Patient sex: M
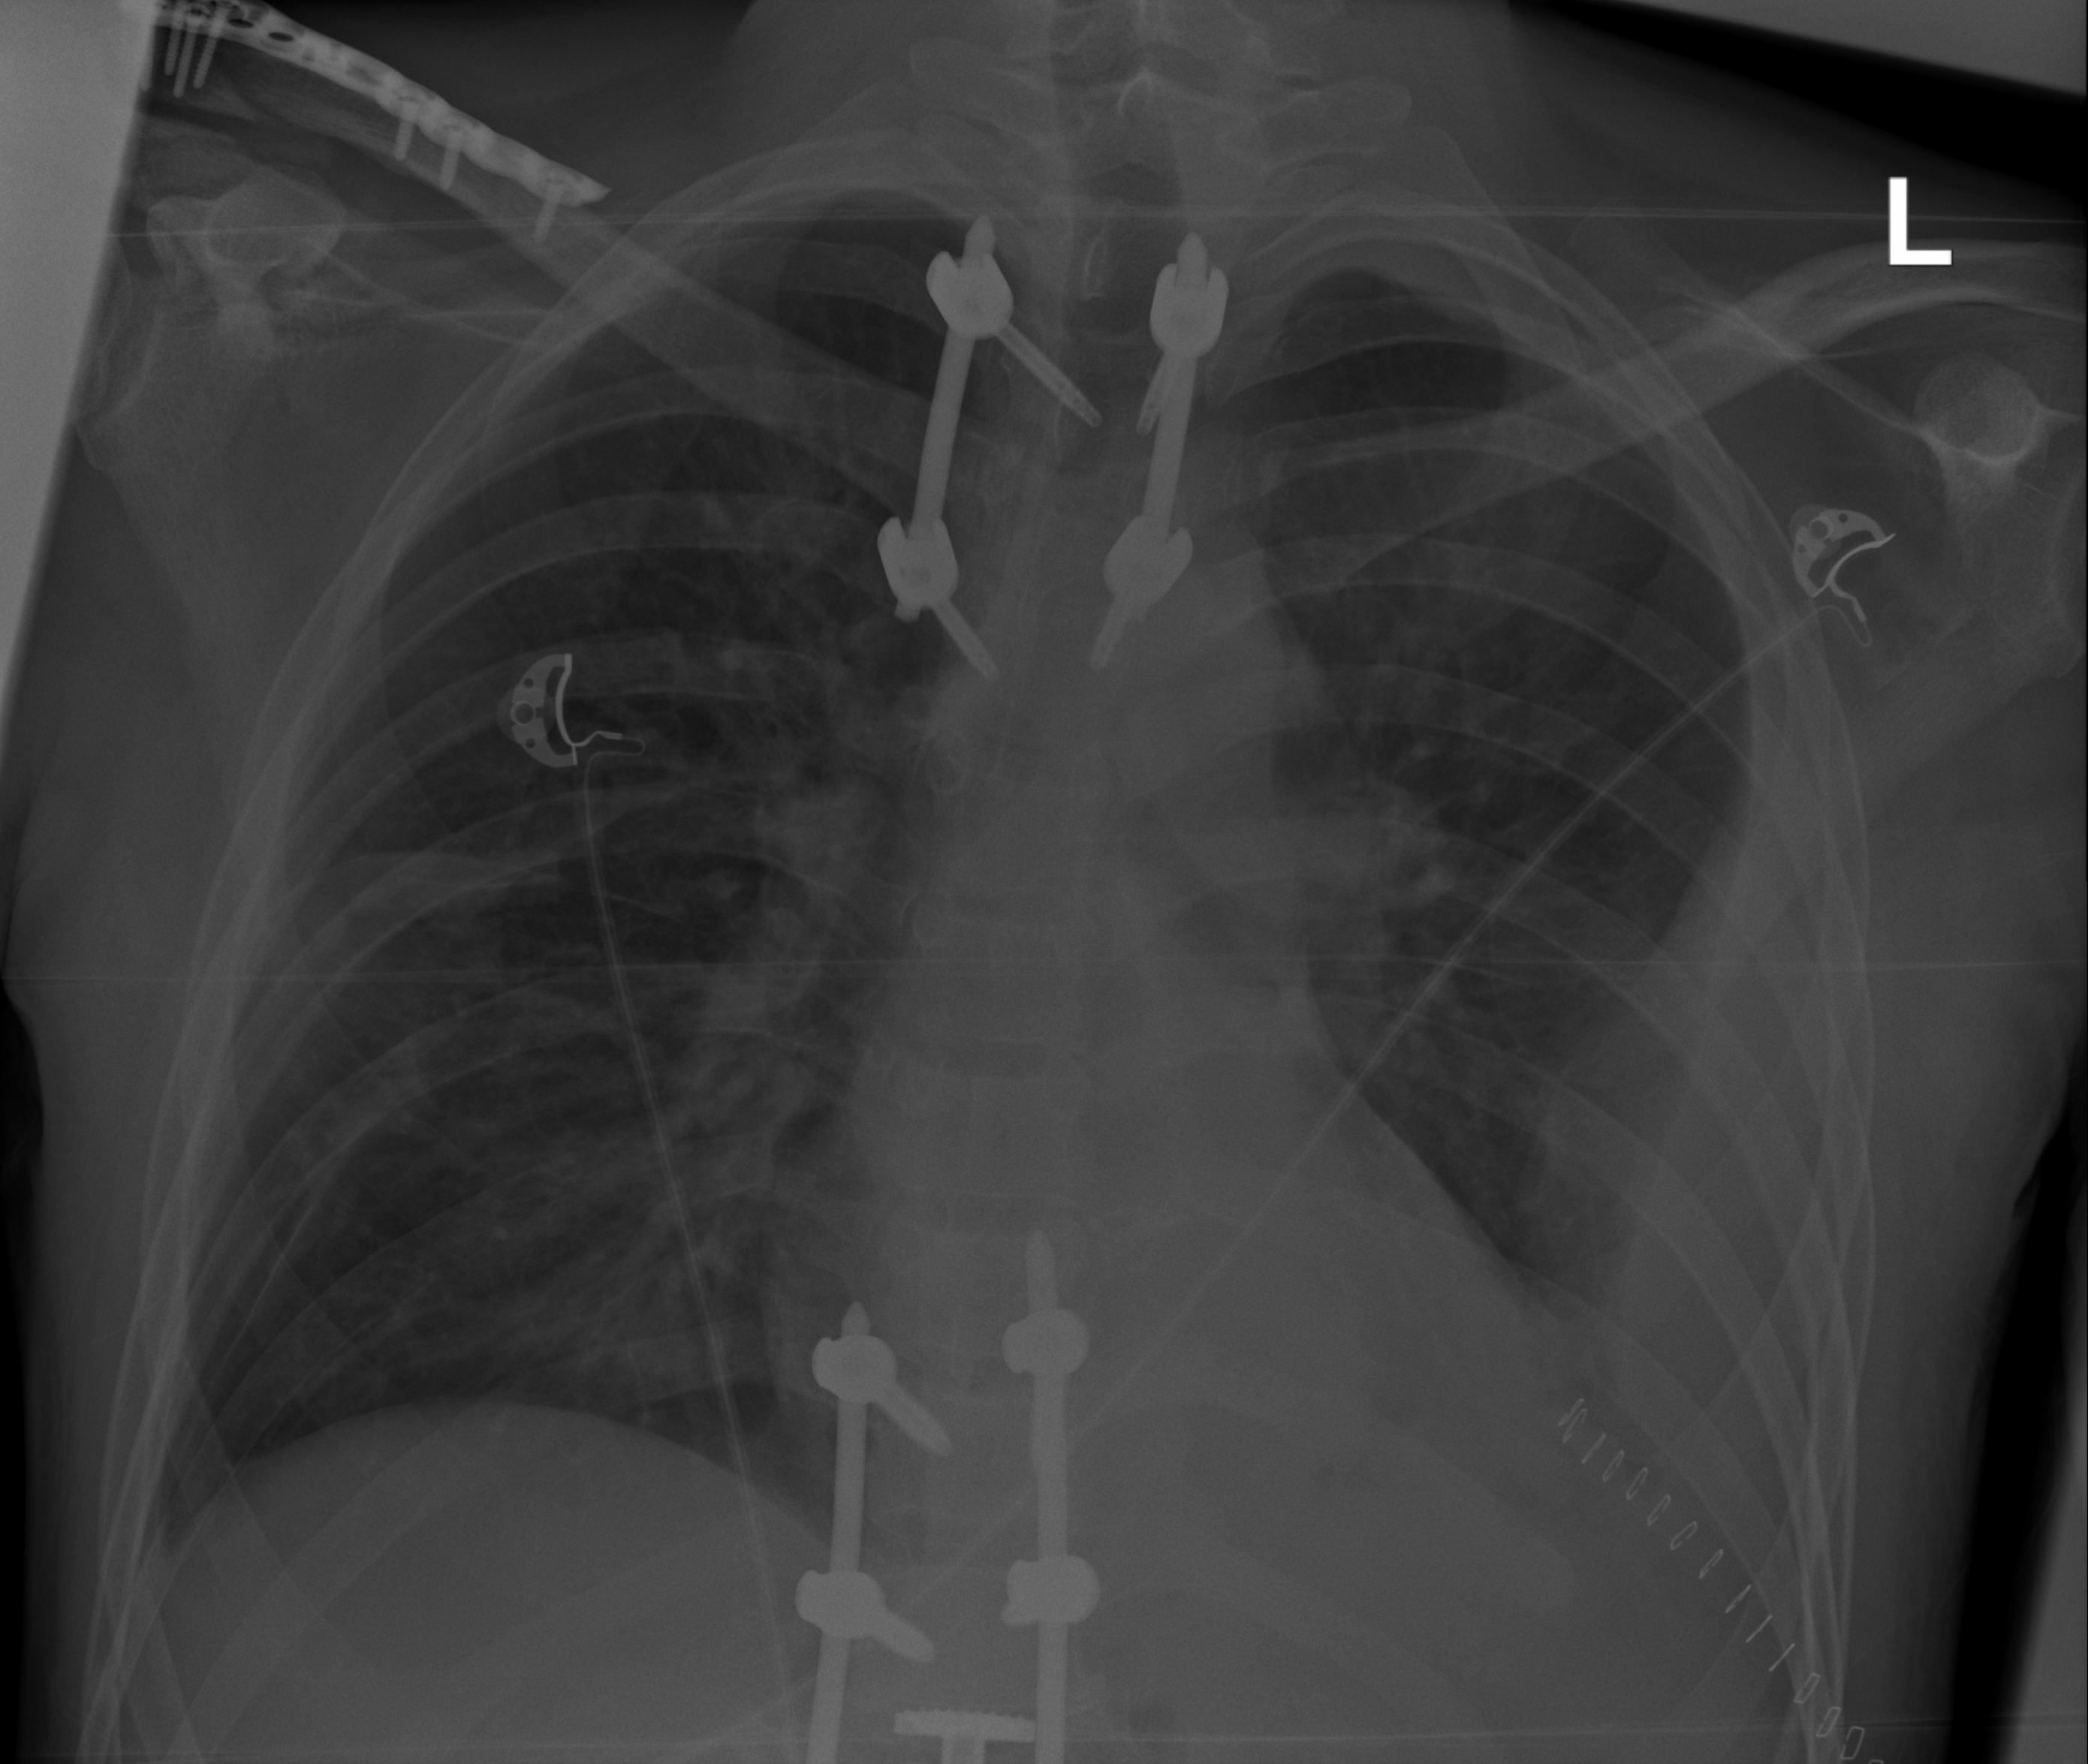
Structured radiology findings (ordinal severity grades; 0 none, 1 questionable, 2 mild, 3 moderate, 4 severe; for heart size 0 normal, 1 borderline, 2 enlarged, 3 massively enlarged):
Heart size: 0
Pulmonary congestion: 2
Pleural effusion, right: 2
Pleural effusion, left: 3
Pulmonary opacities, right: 2
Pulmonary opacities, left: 2
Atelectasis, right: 2
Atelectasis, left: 3